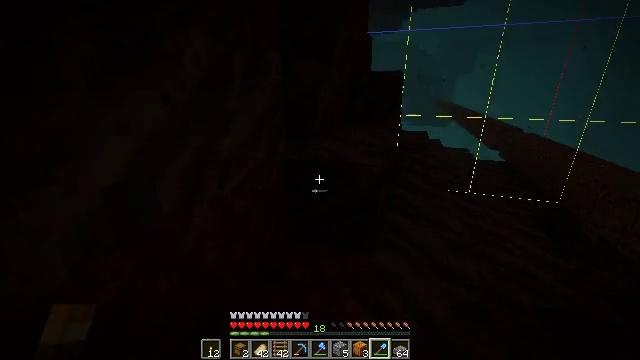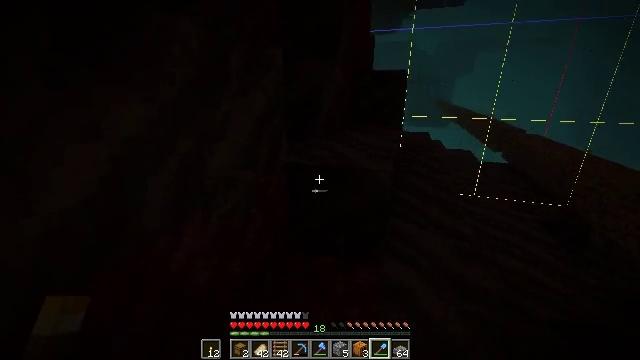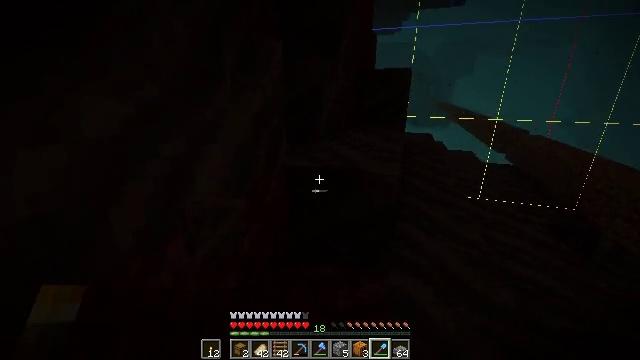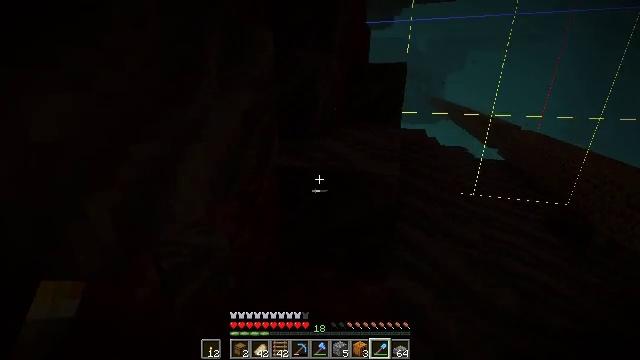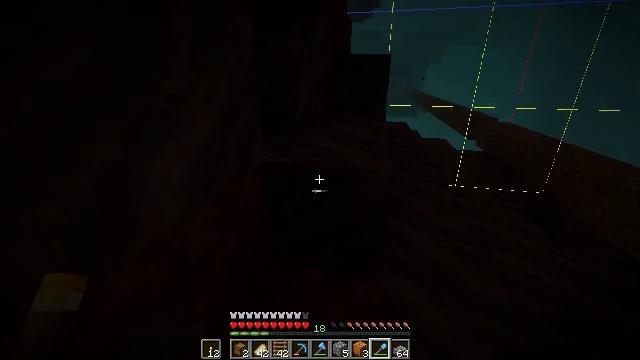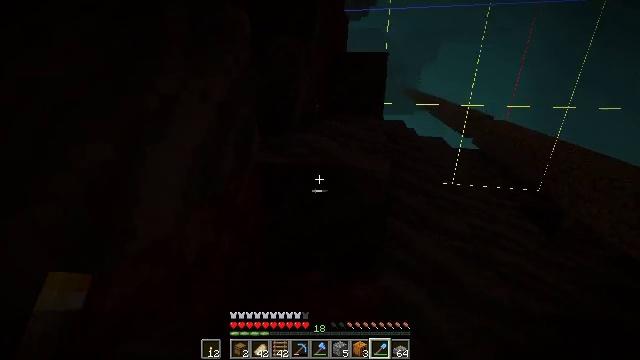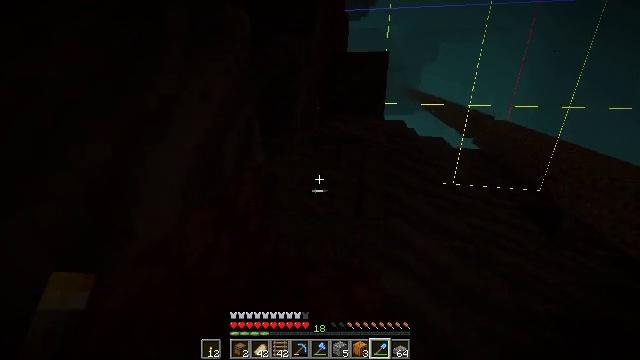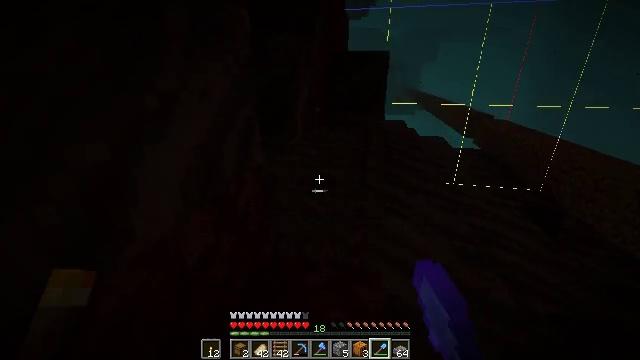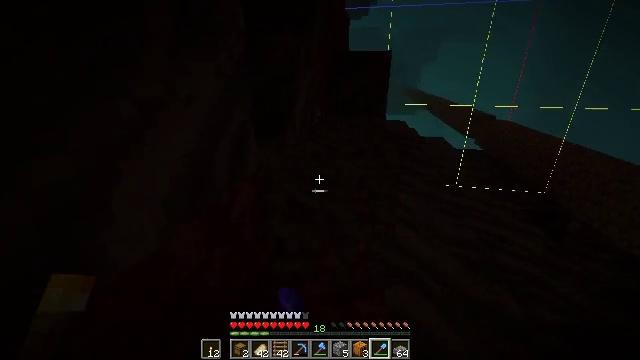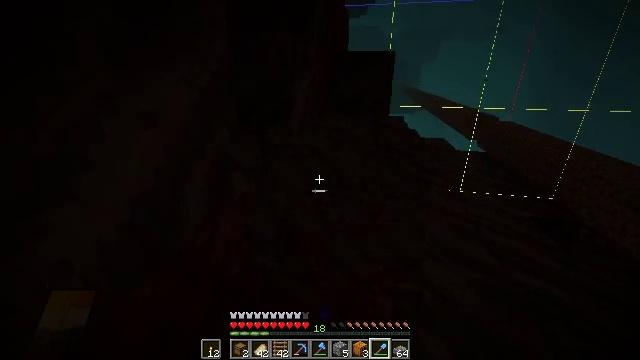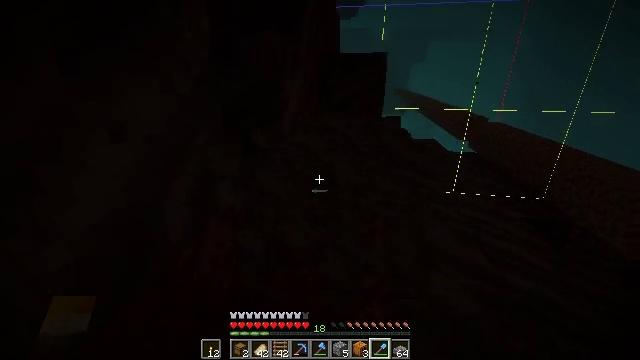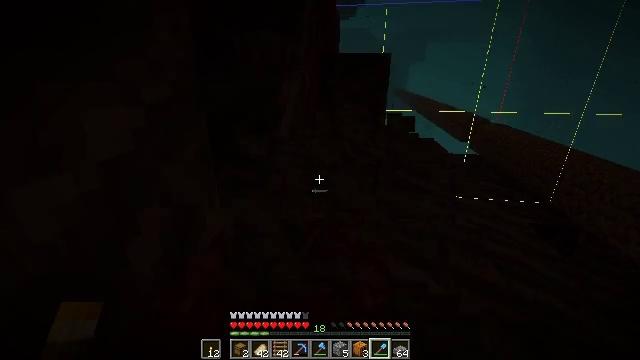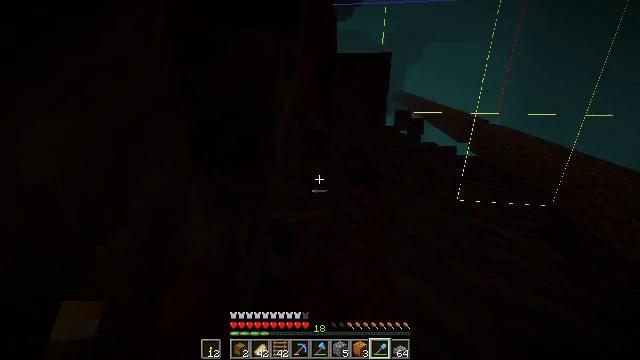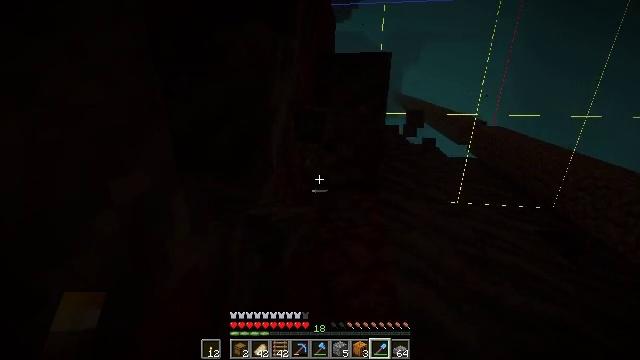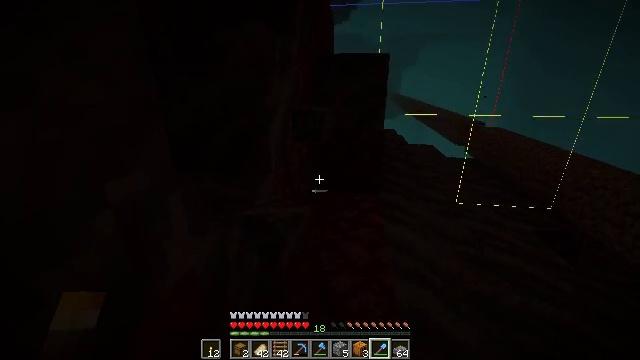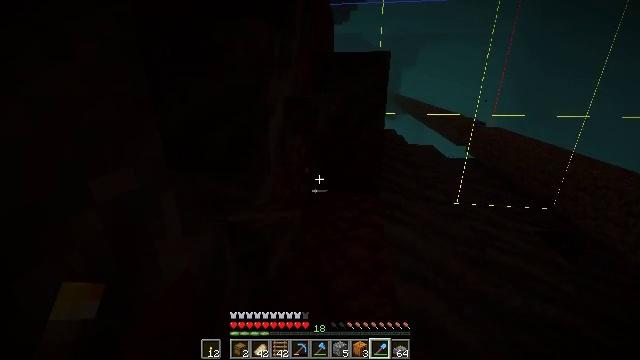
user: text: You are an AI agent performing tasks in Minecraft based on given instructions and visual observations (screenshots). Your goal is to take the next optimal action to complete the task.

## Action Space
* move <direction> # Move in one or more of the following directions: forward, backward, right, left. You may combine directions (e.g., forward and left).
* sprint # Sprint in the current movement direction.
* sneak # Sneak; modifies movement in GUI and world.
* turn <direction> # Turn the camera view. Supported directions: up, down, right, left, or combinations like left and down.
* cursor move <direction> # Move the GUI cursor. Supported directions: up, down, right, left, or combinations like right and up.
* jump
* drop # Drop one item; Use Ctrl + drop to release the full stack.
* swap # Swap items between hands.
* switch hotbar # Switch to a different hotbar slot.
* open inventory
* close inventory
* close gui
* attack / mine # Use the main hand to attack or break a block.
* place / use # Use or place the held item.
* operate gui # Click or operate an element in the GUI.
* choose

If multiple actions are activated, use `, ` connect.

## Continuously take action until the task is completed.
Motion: motion action
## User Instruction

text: Remove layers of soul soil.
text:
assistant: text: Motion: move forward
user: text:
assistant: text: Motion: move forward
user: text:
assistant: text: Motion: turn right
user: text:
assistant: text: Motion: turn right and down
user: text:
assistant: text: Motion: no_op
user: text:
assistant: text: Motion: attack / mine
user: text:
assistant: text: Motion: move forward, attack / mine
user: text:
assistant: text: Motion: move forward, attack / mine
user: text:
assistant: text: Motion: move forward, attack / mine
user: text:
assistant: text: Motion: move forward, turn right
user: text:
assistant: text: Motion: move forward
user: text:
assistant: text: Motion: no_op
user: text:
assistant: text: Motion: no_op
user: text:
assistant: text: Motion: no_op
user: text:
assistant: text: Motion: no_op
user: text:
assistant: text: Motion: no_op
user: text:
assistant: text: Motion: attack / mine
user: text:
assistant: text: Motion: attack / mine
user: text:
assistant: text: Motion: attack / mine
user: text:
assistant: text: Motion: move forward, turn right
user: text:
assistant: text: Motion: move forward, turn right
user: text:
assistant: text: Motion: move forward, turn right and up
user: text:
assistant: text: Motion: move forward, turn up
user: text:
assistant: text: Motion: move forward, turn up
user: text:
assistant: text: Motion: move forward, turn up
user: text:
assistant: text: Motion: turn up
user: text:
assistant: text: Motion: no_op
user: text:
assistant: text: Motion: attack / mine
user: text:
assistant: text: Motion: attack / mine
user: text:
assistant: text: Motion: attack / mine